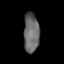
Tissue: prostate
Cell type: T cells
Senescence score: 0.7247
Nuclear area (px): 601
Mean DAPI intensity: 104.551